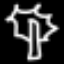
Label: palm tree